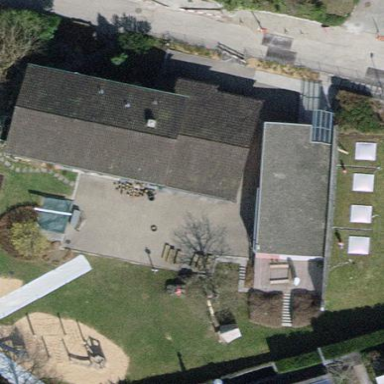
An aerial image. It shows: Kindergarten.